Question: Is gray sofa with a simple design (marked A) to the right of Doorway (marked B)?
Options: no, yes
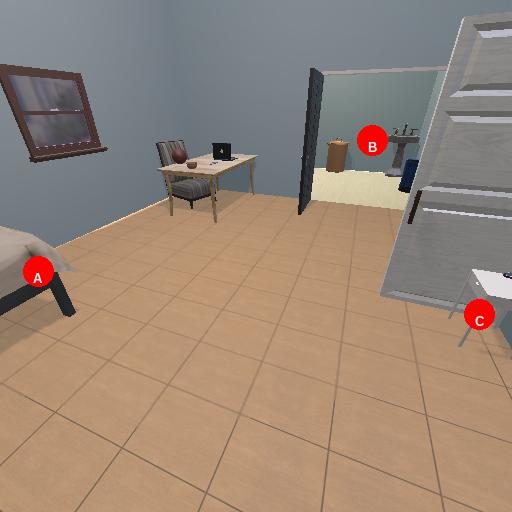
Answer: no